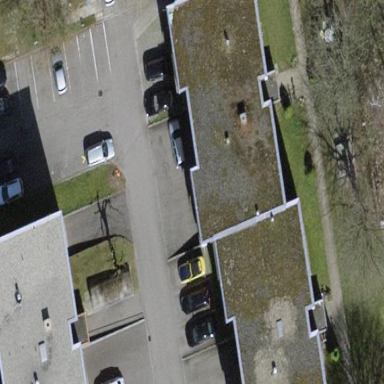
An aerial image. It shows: View of apartment building.